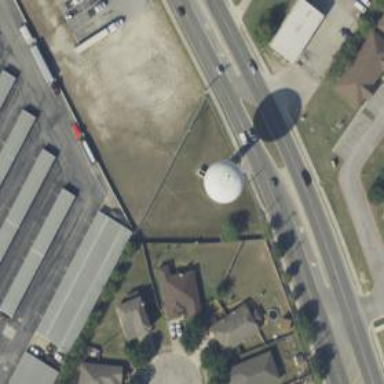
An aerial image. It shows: Water tower that is man-made.